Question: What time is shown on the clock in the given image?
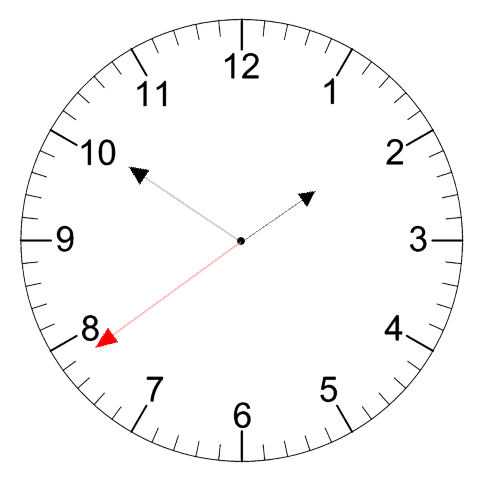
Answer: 01:50:39